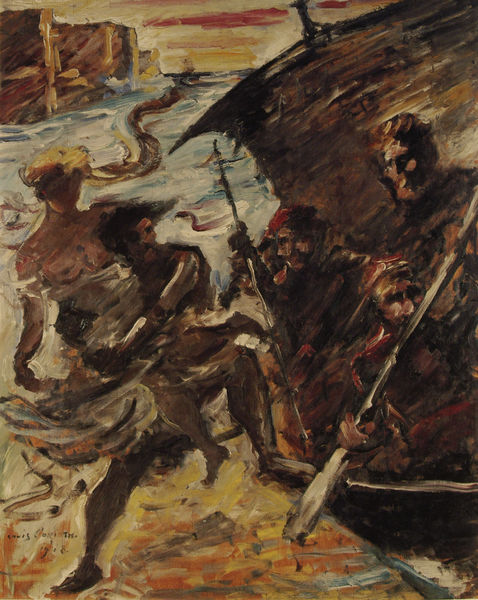
Titel: Frauenraub
Künstler: Lovis Corinth
Standort: Luzern
Institution: Galerie Fischer
Schlagwörter: akt, blau, felsen, gemälde, himmel, kampf, mann, meer, nackt, wasser, fluss, frauen, gelb, impressionismus, menschen, ocker, see, stadt, ufer, bewegung, braun, brust, busen, frau, grau, kleid, licht, männer, schwarz, szene, weiss, rot, tuch, expressionismus, malerei, tanz, blond, bibel, tragen, signatur, öl, dämmerung, häuser, wind, pastos, sonne, land, gewand, haare, paar, boot, paddel, ruder, beine, brüste, füße, gischt, schiff, segel, strand, wellen, umarmung, moderne, afrika, krieg, schiffbruch, sturm, stürmisch, wild, lanze, duktus, ruderer, rudern, flucht, umarmen, corinth, lovis, lovis corinth, religion, jungfrau, greifen, raub, tupfen, schlange, dunke, entführung, turban, schwar, rettung, geist, neoimpressionismus, retter, seeleute, nolde, schwungvoll, sper, grausam, padel, harpune, entführen, entführuing, tnazen